Field crop: maize
Growth stage: 2
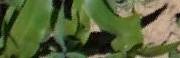
Species: maize